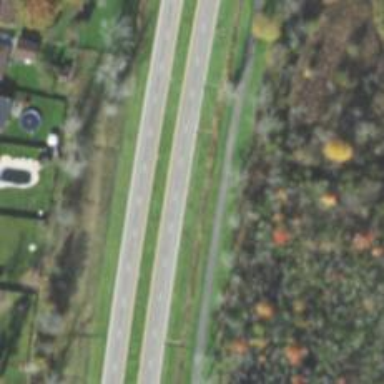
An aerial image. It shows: Expressway with asphalt surface identified as secondary road.